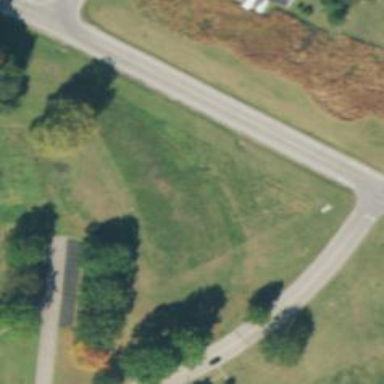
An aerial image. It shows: Disc golf tee.